Question: I have two tables in my database. "A" table is the main table that stores user primary information and other table "B" stores if user wants to add some additional address onto their profile.
Structure of both tables() is as per below picture except some diff columns that are not shown in this pic

Now i want to display Address stored in as well as in
I used below queries but all these return only values from
'''
Select t1.(star),t2.(star) from 'b' t2 , 'a' t1 WHERE t1.emailbc = ?;
'''
'''
Select t1.(star),t2.(star) from 'a' t1
INNER JOIN 'b' t2 ON (a.emailbc=b.emailbc)
WHERE t1.emailbc = ?
'''
I also tried NATURAL Join but that does not work either. Please let me know solution.
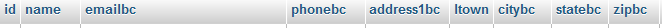
Answer: If you want to display all addresses in one column, but coming from both tables, you need to use a <URL>. Try this:
'''
SELECT *
FROM table1
WHERE emailbc = ?
UNION
SELECT *
FROM table2
WHERE emailbc = ?
'''